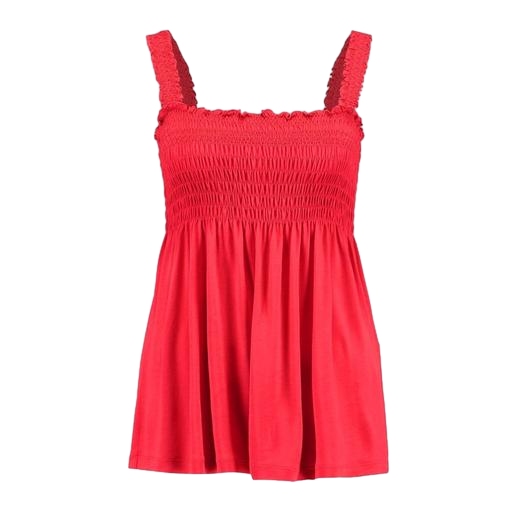
red sensual summer top, red petite high-low top only macy, red ruffled-hem top, white background